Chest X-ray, PA view. Patient: 50 years old, sex F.
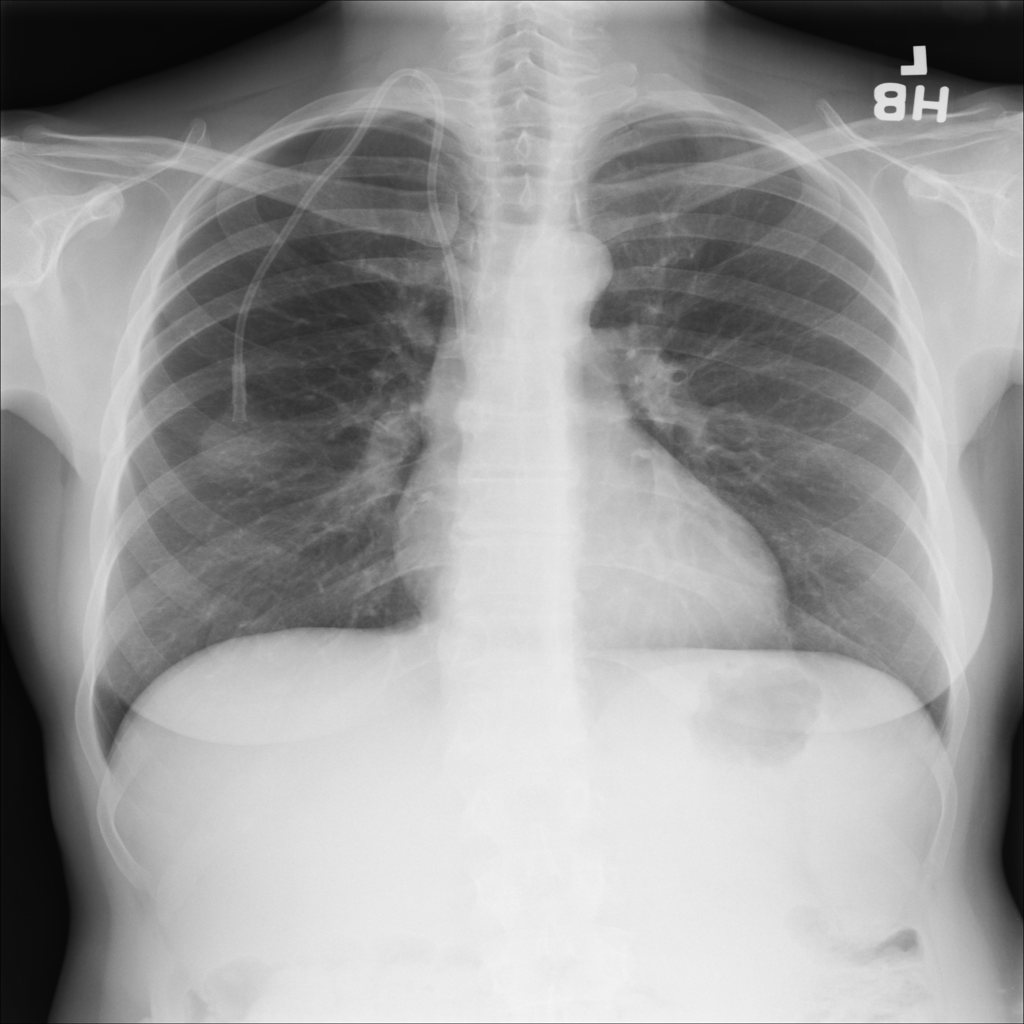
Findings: No Finding